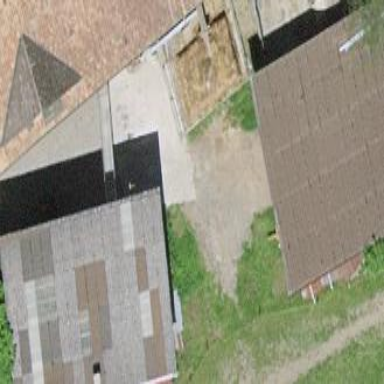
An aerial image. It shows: Shed.